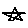
Label: star